Question: I have the following contents in PowerShell script ('Process.ps1') that reads from SQL tables and appends results to the variables listed:
'''
function Query($Query) {
$SqlConnection = New-Object System.Data.SqlClient.SqlConnection
$SqlConnection.ConnectionString = "Server=$Server;Initial Catalog=$Database;Integrated Security=SSPI"
$SqlCmd = New-Object System.Data.SqlClient.SqlCommand
$SqlCmd.Connection = $SqlConnection
$SqlCmd.CommandText = $Query
$SqlAdapter = New-Object System.Data.SqlClient.SqlDataAdapter
$SqlAdapter.SelectCommand = $SqlCmd
$DataSet = New-Object System.Data.DataSet
$a=$SqlAdapter.Fill($DataSet)
$SqlConnection.Close()
$DataSet.Tables[0]
}
$Result = Query "SELECT * from [$cubeTable]" | Out-GridView -Wait;
$CUBE = Query "SELECT [cube_name] FROM [$cubeTable] WHERE [cube_name] = '$CUBE_input'" | Select -ExpandProperty cube_name;
$Destination_Server = Query "SELECT [destination_server] FROM [$cubeTable] WHERE [cube_name] = '$CUBE'" | Select -ExpandProperty destination_server;
$BasePath = Query "SELECT [variable_value] FROM [$pathTable] WHERE [variable_name] = 'base_path'" | Select -ExpandProperty variable_value;
$jsonPath = Join-Path -Path $BasePath -ChildPath $jsonDirectory
New-Item -ItemType Directory -Force -Path $jsonPath
$JSON_file = Join-Path $jsonPath $CUBE |
%{ ($_ + ".json") }
$processPATH = Join-Path -Path $BasePath -ChildPath $process_output_Directory
New-Item -ItemType Directory -Force -Path $processPATH
$process_output = Join-Path $processPATH $CUBE |
%{ ($_ + ".txt") }
$autosysPATH = Join-Path -Path $BasePath -ChildPath $AUTOSYS_output_Directory
New-Item -ItemType Directory -Force -Path $autosysPATH
$process_AUTOSYS_output = Join-Path $autosysPATH $CUBE |
%{ ($_ + "_process.txt") }
'''
When I run the script in CMD through a batch file, it runs great as it should, however, it's outputting these directory information somewhere from the following variables:
> json_file, process_output, and autosys_output
I have an output image here:
Where exactly is the writing to console happening? I don't have any echo OR a 'Write-Host'! let alone a function to output the directories...
and its definitely not this part: '$Result = Query "SELECT * from [$cubeTable]" | Out-GridView -Wait;' because I commented it out and it still outputted the directories info as the screenshot shows.
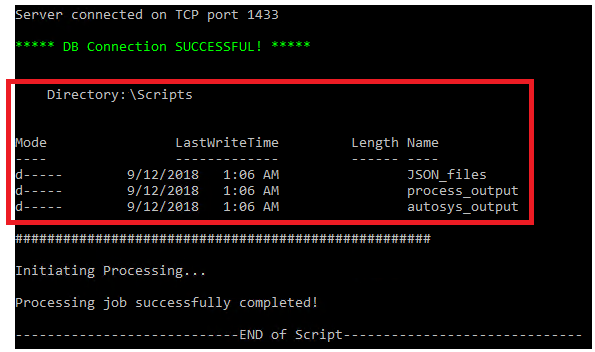
Answer: 'New-Item' returns the created 'FileInfo' or 'DirectoryInfo' object. That's what you're seeing in your output. PowerShell default output formating just merges similar consecutive objects to provide more compact output, so you're getting a single table instead of three separate tables with one object each.
You can suppress the output by adding '| Out-Null' to the 'New-Item' statements:
'''
New-Item -ItemType Directory -Force -Path $jsonPath | Out-Null
'''
Other options would be capturing the output in a variable or using redirection ('> $null').